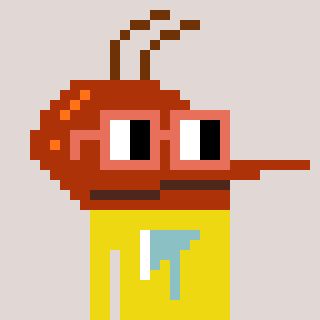
a pixel art character with square orange glasses, a mosquito-shaped head and a yellow-colored body on a warm background